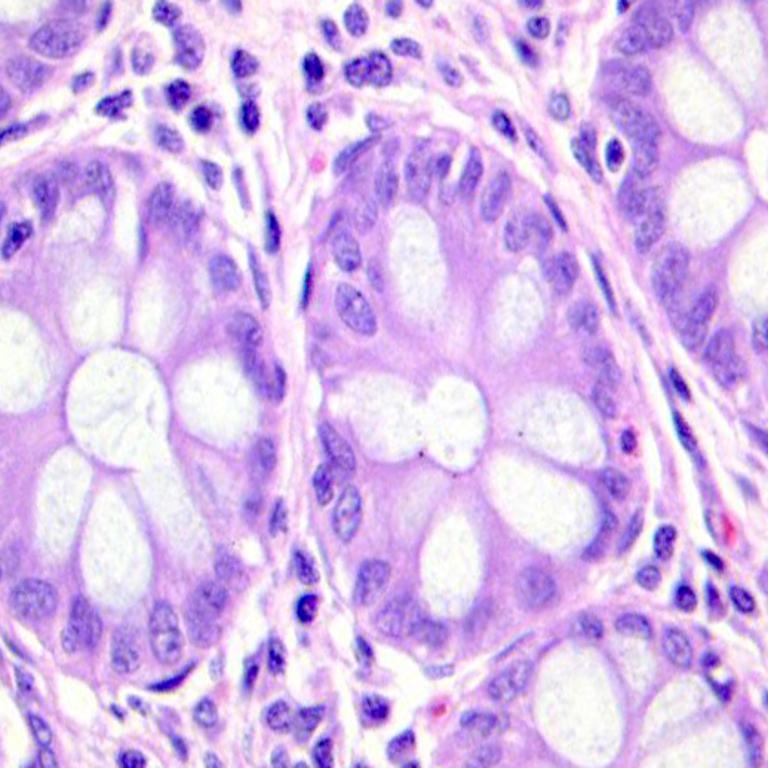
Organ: colon
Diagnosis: benign